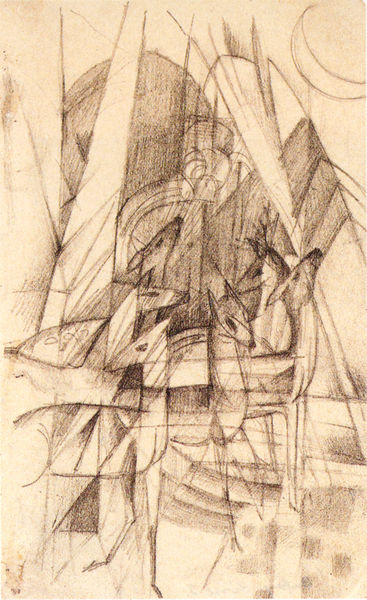
Titel: Das Skizzenbuch aus dem Felde, Blatt 20, Ohne Titel (Rehgruppe)
Künstler: Franz Marc
Standort: München
Institution: Staatliche Graphische Sammlung
Schlagwörter: baum, berg, dunkel, kopf, schatten, bäume, kubismus, braun, grau, hell, köpfe, nacht, ohr, rücken, schwarz, skizze, weiss, zeichnung, tier, tiere, beige, expressionismus, augen, hals, signatur, feld, natur, sonne, boden, auge, mutter, vater, ohren, wald, beine, bein, studie, abstrakt, berge, gebirge, formen, graphik, schattierung, schattierungen, herde, linien, tannen, krieg, striche, abstraktion, mond, bayern, münchen, strahlen, linie, kohle, lichtung, mondsichel, sichel, schraffur, schraffuren, strich, bleistift, tanne, franz, graphisch, kohlezeichnung, bleistiftzeichnung, hirsch, hirsche, kitz, reh, rehe, rehkitz, skizzenbuch, geweih, blauer reiter, kochel, blauer, handzeichnung, geometrische formen, franz marc, marc, kristallin, halz, erster weltkrieg, feldtagebuch, schattierunge